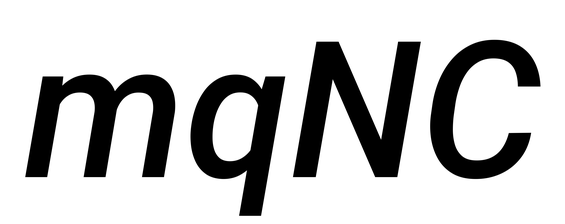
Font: Roboto-Italic_Medium_Italic